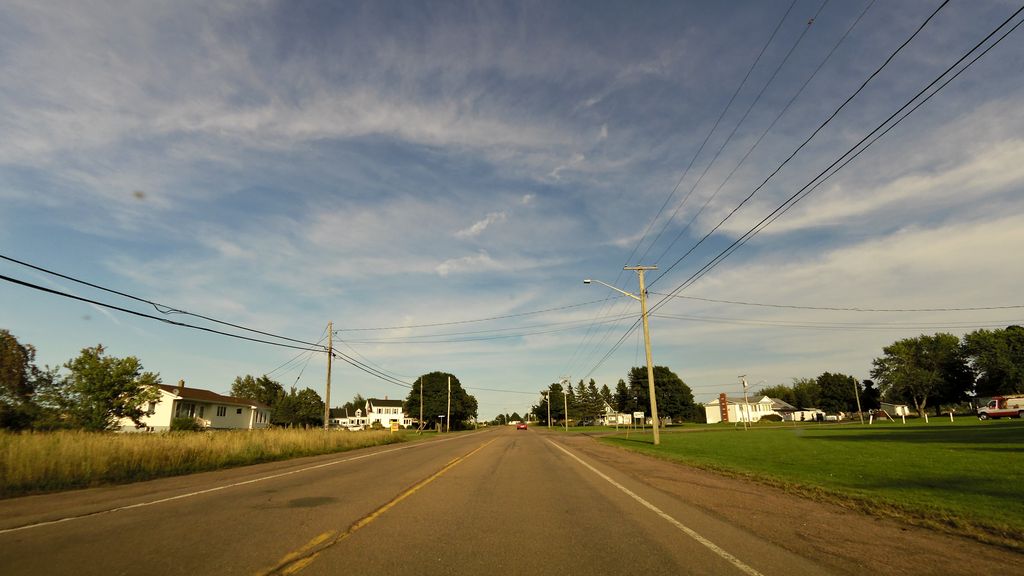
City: charlottetown